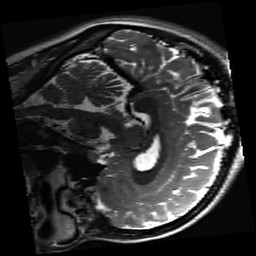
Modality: inplaneT2
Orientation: sagittal